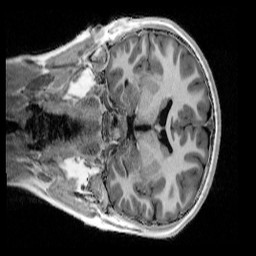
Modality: UNIT1_denoised
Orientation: coronal
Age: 11
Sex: male
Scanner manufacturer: siemens
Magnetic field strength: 3 T
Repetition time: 4 s
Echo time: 0.00303 s